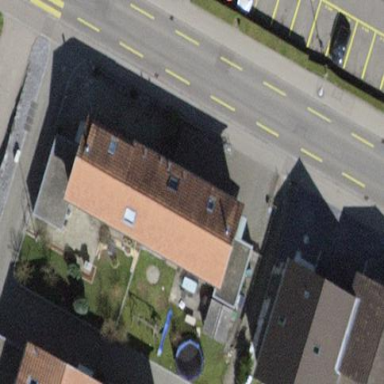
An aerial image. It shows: Semidetached house with gabled roof.